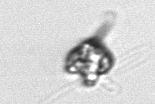
Label: Pyramimonas_longicauda